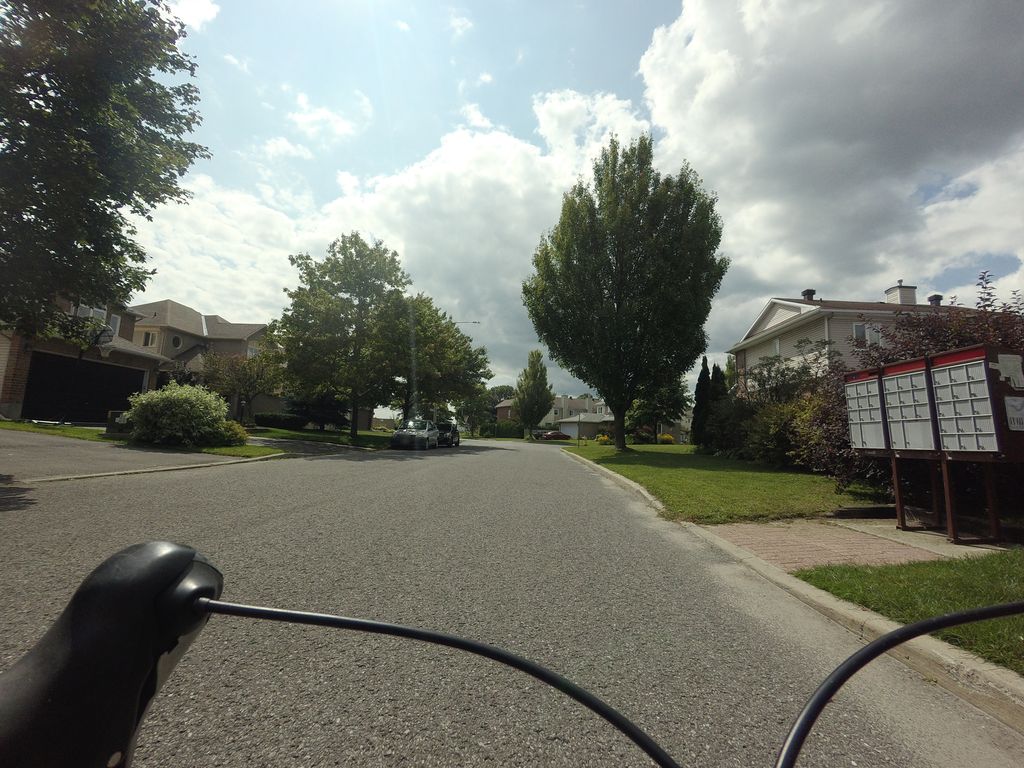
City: ottawa-gatineau